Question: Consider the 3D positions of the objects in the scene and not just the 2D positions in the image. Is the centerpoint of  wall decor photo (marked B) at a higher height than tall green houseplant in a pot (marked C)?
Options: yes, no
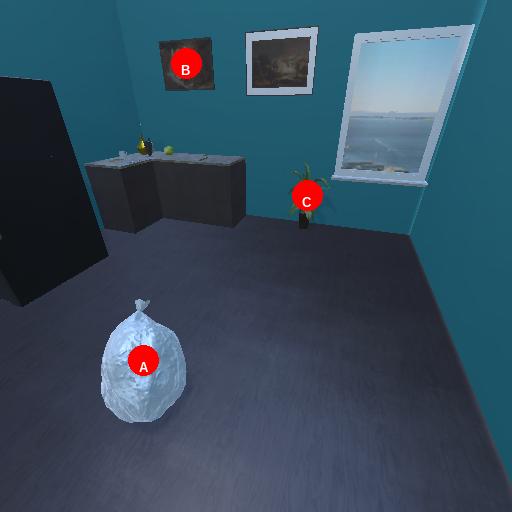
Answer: yes